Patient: sex F, age 41
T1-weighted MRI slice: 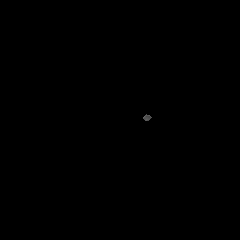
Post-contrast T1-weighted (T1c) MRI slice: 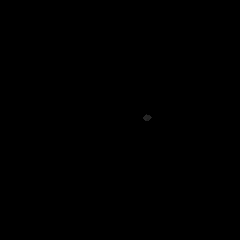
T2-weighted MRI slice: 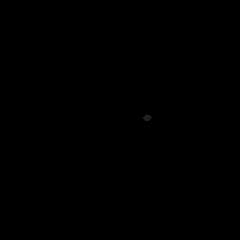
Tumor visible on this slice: no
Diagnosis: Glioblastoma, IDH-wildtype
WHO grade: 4